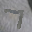
Label: 7